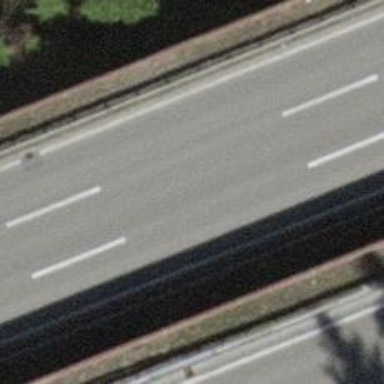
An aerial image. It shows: Asphalt motorway.